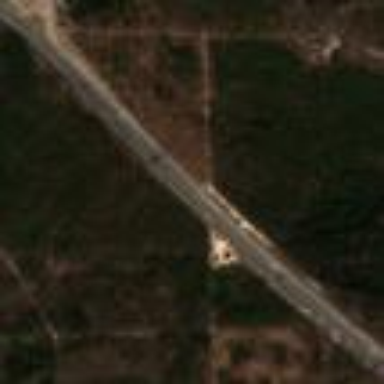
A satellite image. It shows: Motorway area.